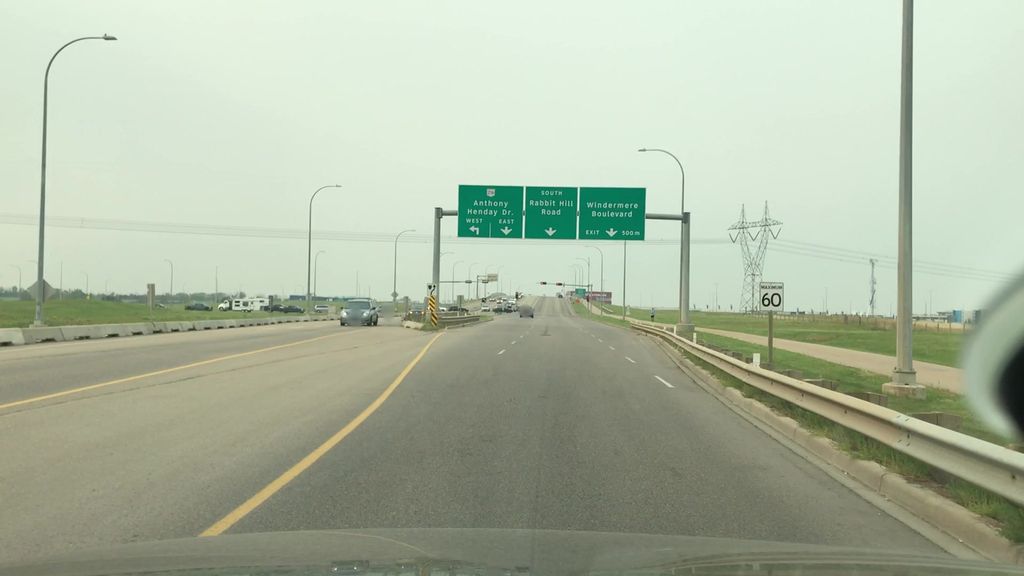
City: edmonton